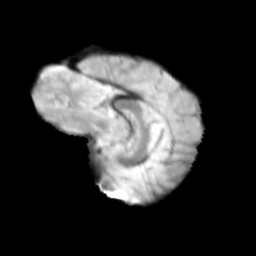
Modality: T2w
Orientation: sagittal
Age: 11
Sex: male
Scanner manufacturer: siemens
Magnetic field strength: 3 T
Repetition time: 3.8 s
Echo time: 0.07 s